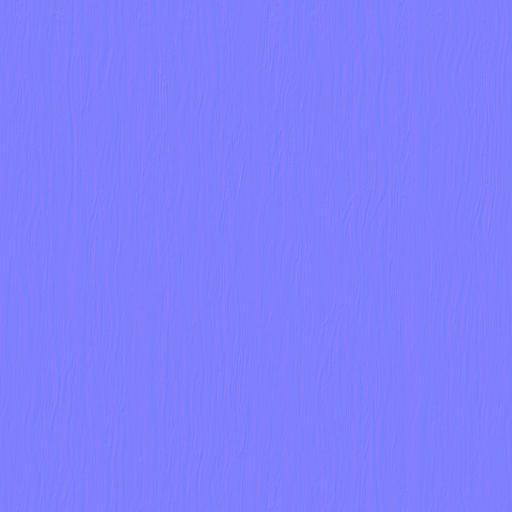
clean dark flat smooth wood wooden